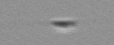
Label: Cylindrotheca_morphotype1